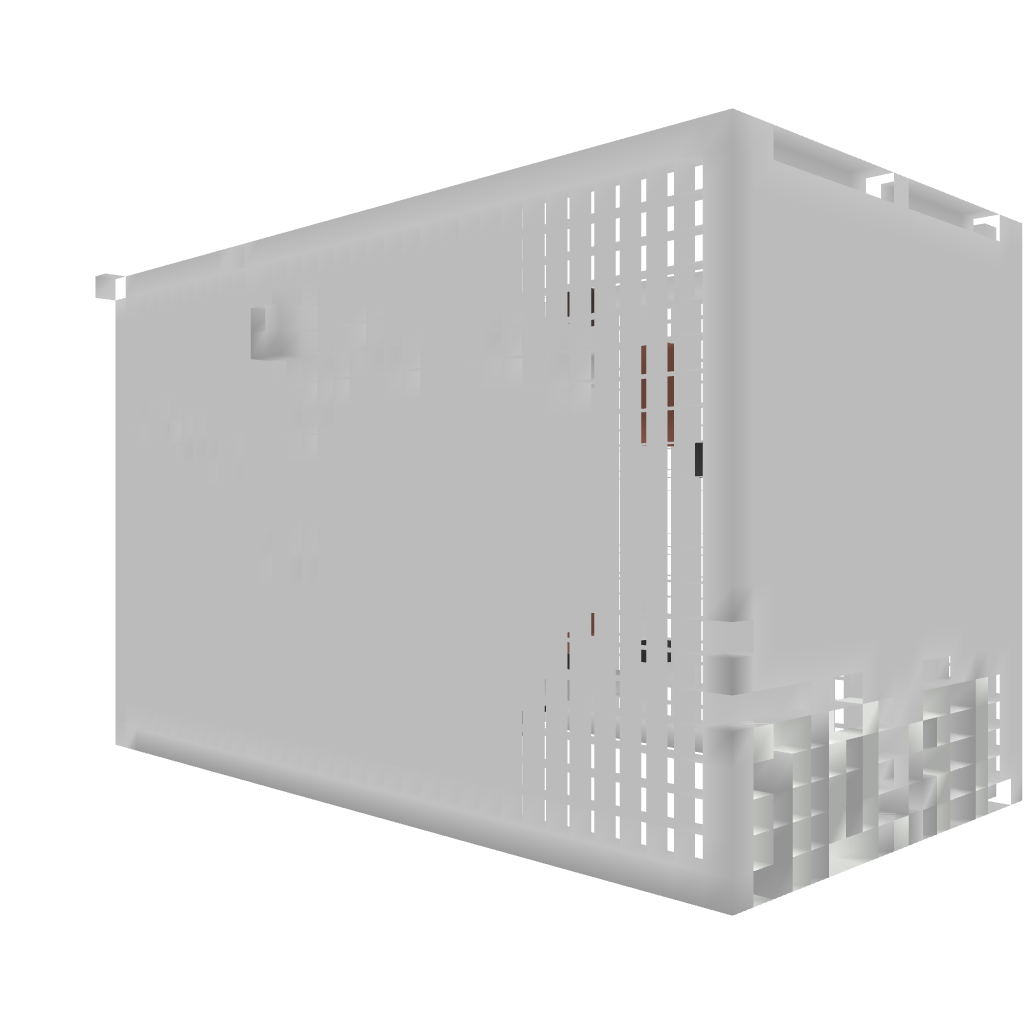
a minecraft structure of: Iron Parkour